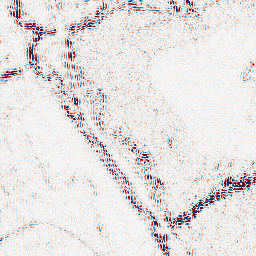
Category: wavelet
Decomposition family: wavelet_dwt
Decomposition parameters: wavelet: sym4
level: 2
Upsampling method: bicubic
Upsampling parameters: scale: 2
Upsampling scale: 2